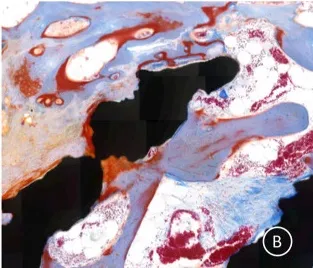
(A-C) Higher magnification of the cage central part; the bone (light blue) is remodeling, demonstrating adaptive reactivity. The red lining is osteoid, indicating active bone apposition by osteoblasts. No signs of inflammation are present. The whitisch bullous tissue is healthy bone marrow.
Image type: pathology (immunostaining)